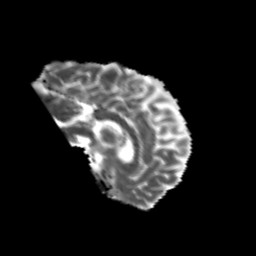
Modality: MD
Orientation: sagittal
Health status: healthy
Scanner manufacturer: philips
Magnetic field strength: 3 T
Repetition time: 6.964 s
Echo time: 0.092 s